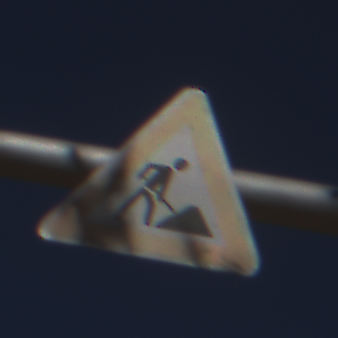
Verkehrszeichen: Arbeitsstelle
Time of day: MorningAfternoon
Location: Outdoor (RoadRail)
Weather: Clear
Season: NotSpecified
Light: Natural